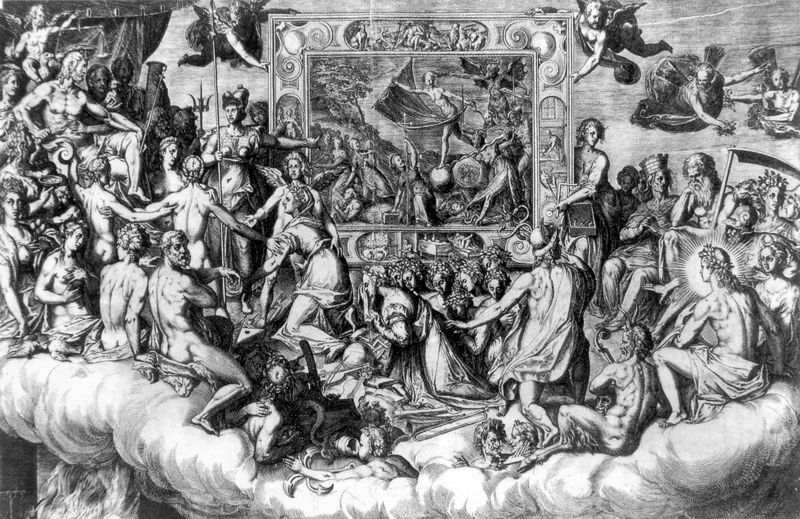
Titel: Die Klage der Malerei
Künstler: Cornellis Cort
Standort: München
Institution: Staatliche Graphische Sammlung
Schlagwörter: akt, dunkel, feuer, flügel, fuß, gemälde, gott, gruppe, haut, himmel, körper, lendenschurz, mann, nackt, schatten, umhang, weiß, wolken, akte, dreieck, frauen, menschen, ocker, sitzen, brust, frankreich, frau, frisur, grau, haar, hell, hintergrund, köpfe, licht, männer, pfeiler, rücken, schmuck, schwarz, skizze, säule, vordergrund, zeichnung, blick, tiere, tuch, wolke, beige, fest, gesellschaft, hochformat, masse, menge, muster, ornament, tanz, teppich, bart, bärte, arme, barock, halten, präsentation, rahmen, schale, stehen, tod, bild, hände, erde, wind, qualm, rauch, sonne, haare, sitzend, tücher, klassizismus, blatt, theater, krone, locken, boot, fliegen, chaos, engel, putte, beine, bein, brüste, schiff, segel, bilder, bilderrahmen, kuss, umarmung, fahne, abstrakt, grafik, graphik, lila, füsse, figuren, querformat, schlacht, könig, soldaten, thron, gobelin, muskeln, ornamente, halbnackt, nackte, zeigen, leiber, nacktheit, tusche, waage, antike, flammen, strahlen, schweben, rippen, rückenfigur, druck, druckgraphik, schwarz weiss, sichel, radierung, stich, schilder, waffen, soldat, fliegend, getümmel, strahl, schlange, haarkranz, kugel, helm, kranz, kunst, künste, mythologie, personifikation, rüstung, tinte, pantheon, betrachten, kasten, schein, gerechtigkeit, helme, heiligenschein, efeu, nimbus, jesus, antik, christlich, griechen, götter, hölle, jüngstes gericht, teufel, zeus, olymp, amazone, griechisch, mythos, pan, sage, göttinen, krieger, antikisierend, umhänge, heilige, speer, apoll, hermes, schnecke, bild im bild, götterhimmel, schatulle, merkur, reigen, amor, putten, kupferstich, tunika, ackt, erzengel, putti, athene, minerva, mystik, sakral, berührung, auferstehung, abbildung, diana, sense, zepter, standarte, dämonen, monster, got, fledermaus, michelangelo, tonsur, weltkugel, grichisch, apotheose, tuniken, pallas, christ, umdrehen, bold, strahlennimbus, sensemann, rennaisance, rhamen, neptun, hinweisen, dreizack, zeuss, puti, al, oder was - ich will spiele, aurelole, flügel4, gotterkreis, götte, harpune, jeanne d arc, kniehen, kriegsgöttin, n nicht warten, n wieder auf einem zweiten kan, reigentanz, was soll das - spielt man scho, göter, manniristisch, 890, offenbarrung, jüngstess gericht, k´nackt